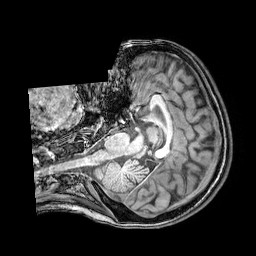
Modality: T1w
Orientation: axial
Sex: female
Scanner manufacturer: philips
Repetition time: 0.008135 s
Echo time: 0.00372 s